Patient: sex F, age 71
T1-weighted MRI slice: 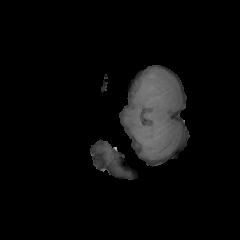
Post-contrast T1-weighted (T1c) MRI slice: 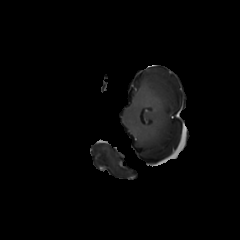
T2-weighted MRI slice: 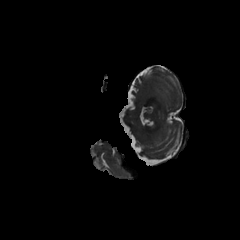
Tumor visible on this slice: no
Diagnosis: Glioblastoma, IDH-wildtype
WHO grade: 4